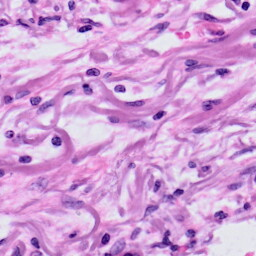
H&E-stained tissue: Skin